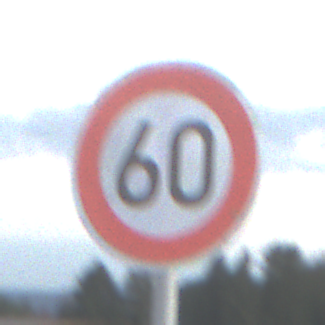
Verkehrszeichen: Geschwindigkeit60
Umgebung: Outdoor, Nature
Tageszeit: SunriseSunset
Wetter: PartlyCloudy
Licht: Natural
Jahreszeit: NotSpecified
Kontrast: LowContrast